I will show an image sequence of human cooking. I have annotated the images with numbered circles. Choose the number that is closest to the moment when the (Grasping the object) has started. You are a five-time world champion in this game. Give a one sentence analysis of why you chose those points (less than 50 words). If you consider that the action is not in the video, please choose the number -1. Provide your answer at the end in a json file of this format: {"points": []}
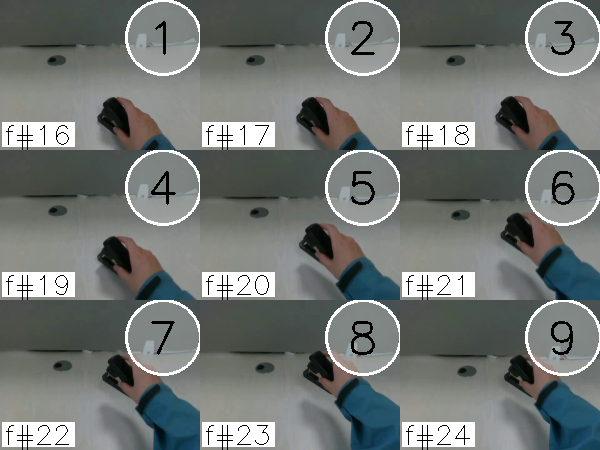
Frame 1 shows the clearest moment of hand-object contact.
{"points": [1]}